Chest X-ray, PA view. Patient: 46 years old, sex M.
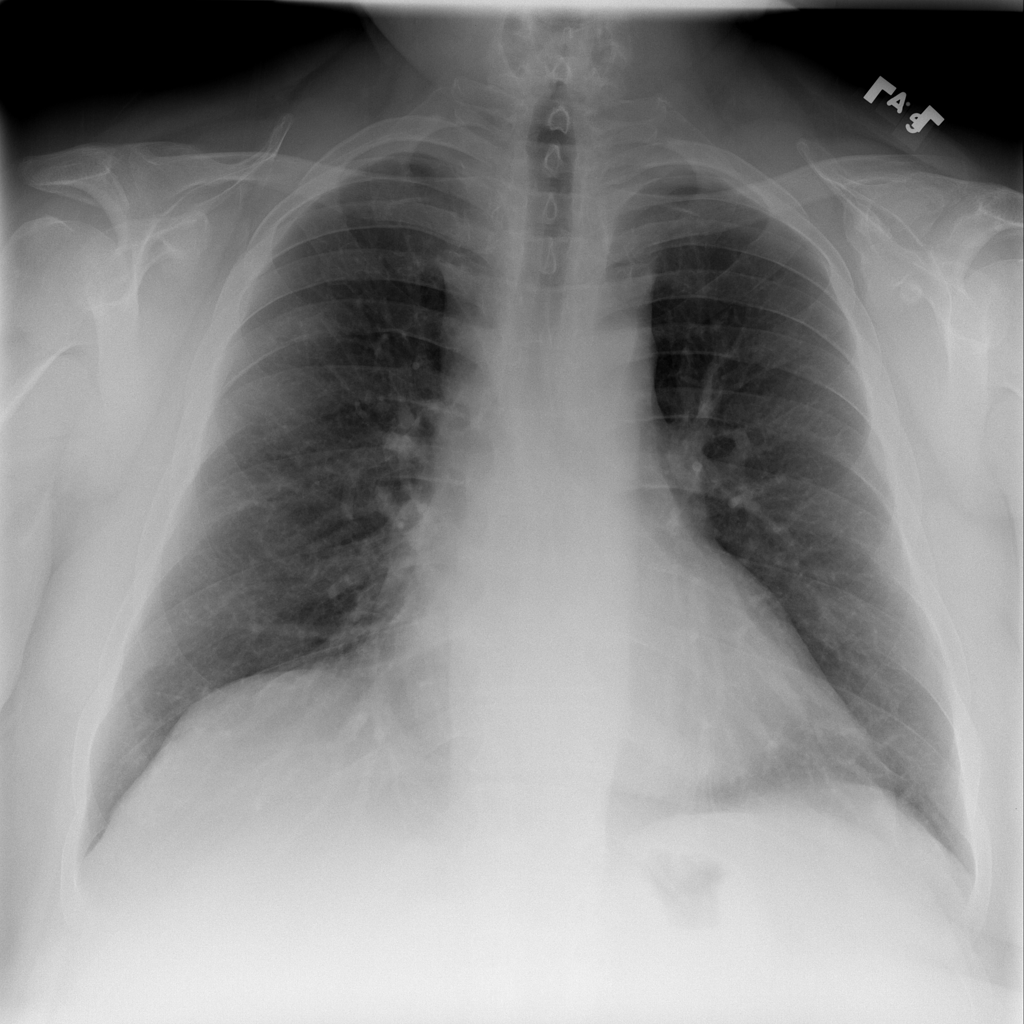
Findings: No Finding